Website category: auto
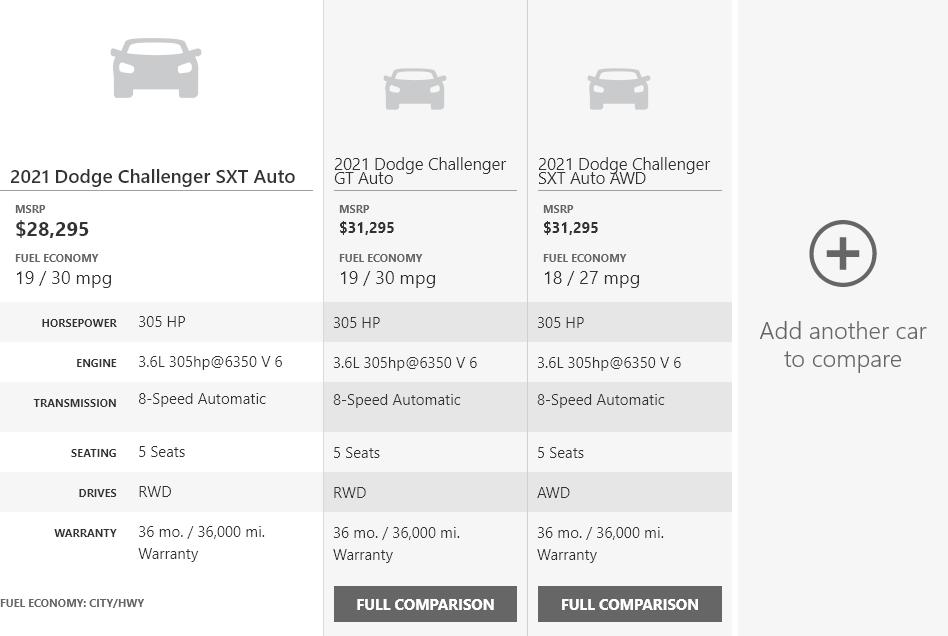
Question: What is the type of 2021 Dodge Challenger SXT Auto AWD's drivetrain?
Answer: AWD

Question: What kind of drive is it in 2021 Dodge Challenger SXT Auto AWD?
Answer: AWD

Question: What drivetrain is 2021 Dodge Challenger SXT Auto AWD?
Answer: AWD

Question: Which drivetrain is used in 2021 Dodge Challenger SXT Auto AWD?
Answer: AWD

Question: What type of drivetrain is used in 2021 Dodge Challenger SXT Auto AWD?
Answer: AWD

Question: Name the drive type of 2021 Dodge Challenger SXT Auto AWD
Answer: AWD

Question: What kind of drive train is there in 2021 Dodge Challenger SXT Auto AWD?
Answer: AWD

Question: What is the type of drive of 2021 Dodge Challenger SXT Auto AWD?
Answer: AWD

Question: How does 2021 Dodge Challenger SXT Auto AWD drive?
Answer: AWD

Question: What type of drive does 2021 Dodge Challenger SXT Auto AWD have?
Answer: AWD

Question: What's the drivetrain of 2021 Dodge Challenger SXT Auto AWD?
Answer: AWD

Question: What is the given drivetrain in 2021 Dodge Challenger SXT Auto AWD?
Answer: AWD

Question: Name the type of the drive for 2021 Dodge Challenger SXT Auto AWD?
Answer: AWD

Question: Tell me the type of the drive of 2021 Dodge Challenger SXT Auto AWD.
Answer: AWD

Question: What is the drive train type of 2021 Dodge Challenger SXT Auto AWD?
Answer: AWD

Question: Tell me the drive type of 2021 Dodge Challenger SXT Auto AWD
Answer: AWD

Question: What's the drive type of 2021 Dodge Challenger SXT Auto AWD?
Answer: AWD

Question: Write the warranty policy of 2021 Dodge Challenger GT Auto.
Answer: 36 mo. / 36,000 mi. Warranty

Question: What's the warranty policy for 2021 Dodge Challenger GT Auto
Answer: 36 mo. / 36,000 mi. Warranty

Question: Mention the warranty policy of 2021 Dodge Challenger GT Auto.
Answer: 36 mo. / 36,000 mi. Warranty

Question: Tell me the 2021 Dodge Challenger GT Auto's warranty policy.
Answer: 36 mo. / 36,000 mi. Warranty